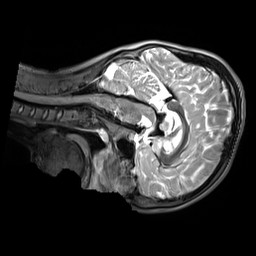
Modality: T2w
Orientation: sagittal
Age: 11
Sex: male
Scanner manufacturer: siemens
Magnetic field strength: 3 T
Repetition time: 3.2 s
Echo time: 0.408 s